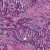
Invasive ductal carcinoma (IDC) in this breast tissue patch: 1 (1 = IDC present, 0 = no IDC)